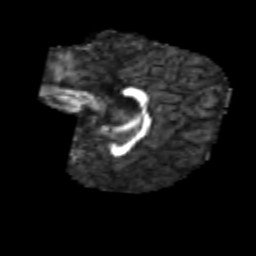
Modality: FA
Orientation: sagittal
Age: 6
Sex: male
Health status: healthy